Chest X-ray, PA view. Patient: 46 years old, sex F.
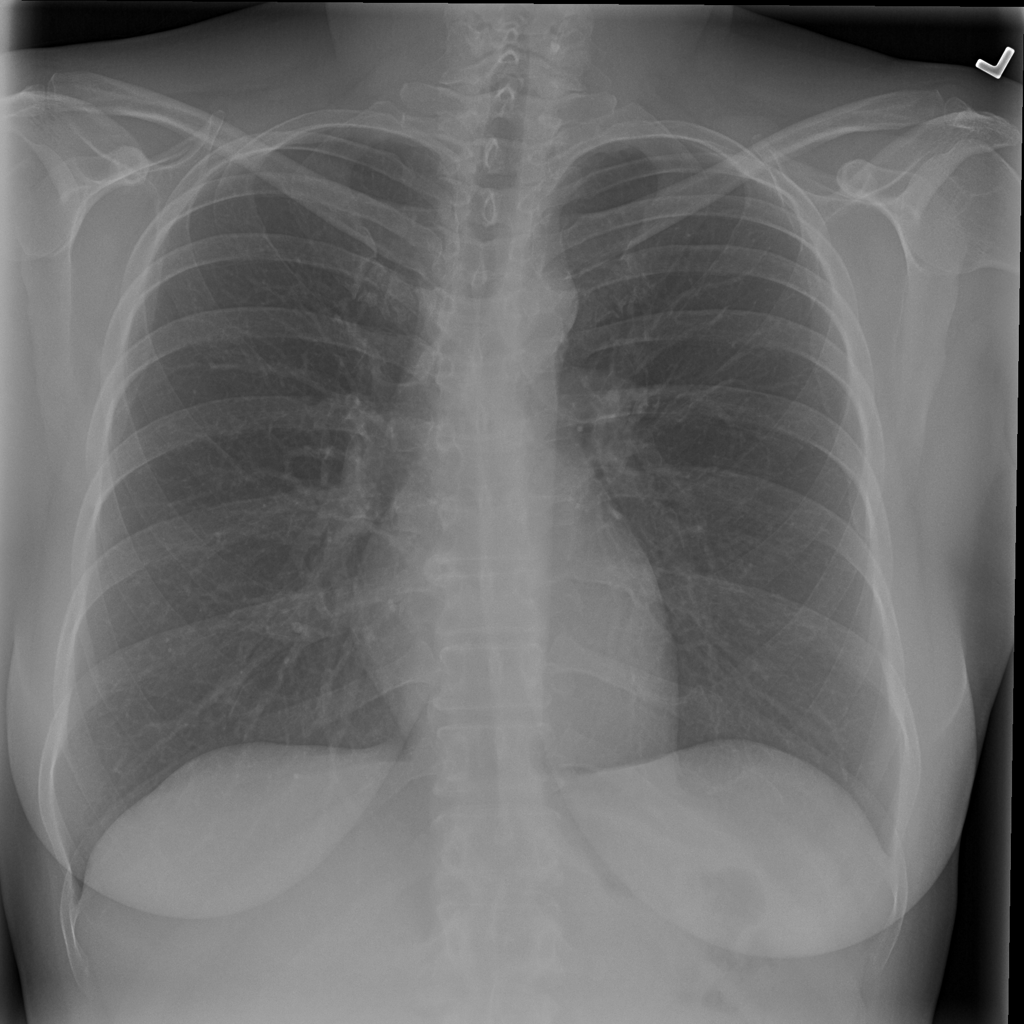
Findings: Infiltration